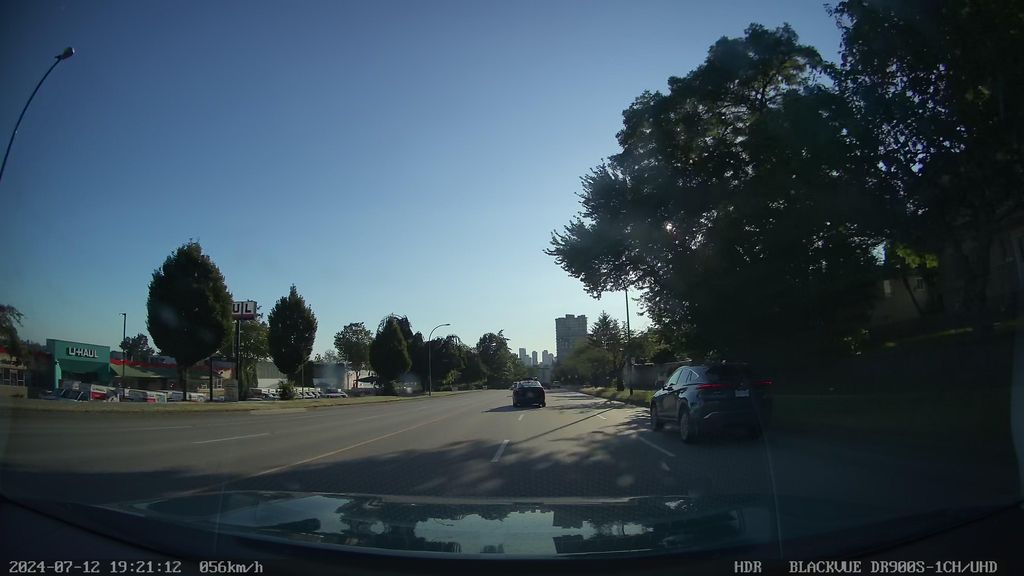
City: vancouver